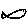
Label: fish